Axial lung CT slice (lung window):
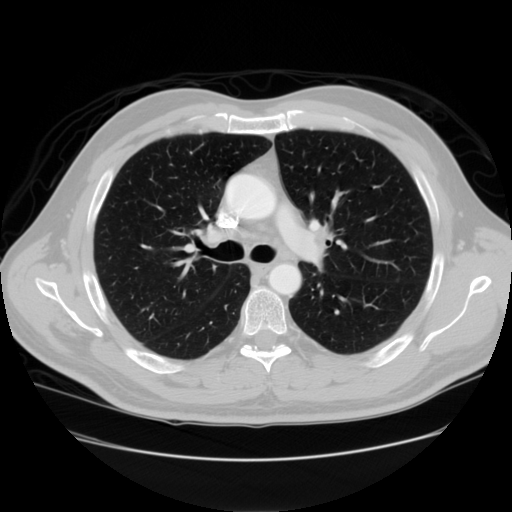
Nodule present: no